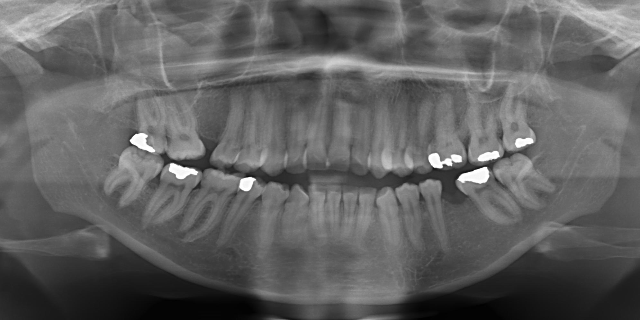
adult